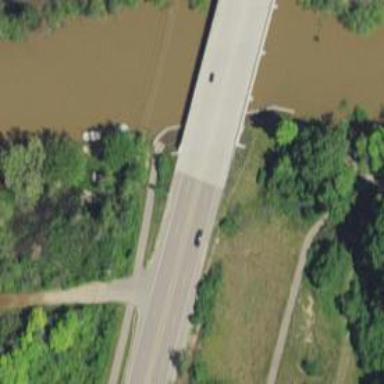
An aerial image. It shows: Secondary road with bridge.